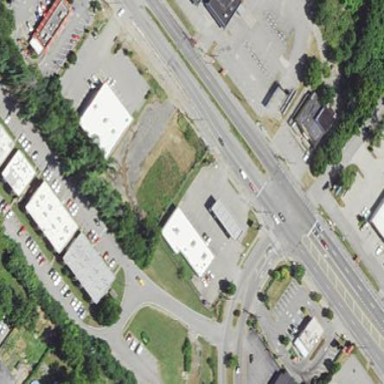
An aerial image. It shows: Retail area.